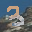
Label: 3